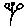
Label: flower